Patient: sex M, age 44
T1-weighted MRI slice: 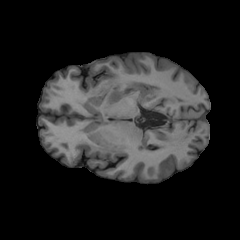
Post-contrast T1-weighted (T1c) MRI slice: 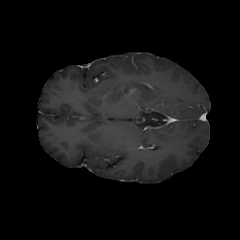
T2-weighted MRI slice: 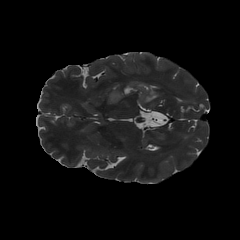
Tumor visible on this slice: yes
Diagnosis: Glioblastoma, IDH-wildtype
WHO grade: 4